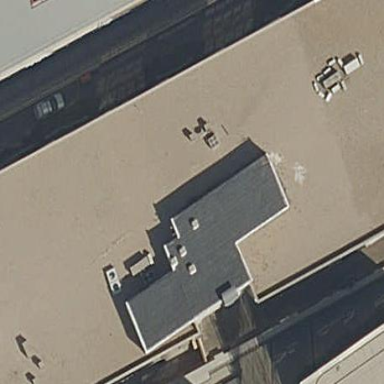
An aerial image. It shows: Office building.